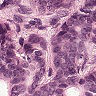
Metastatic tissue present: yes